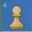
Piece: wP